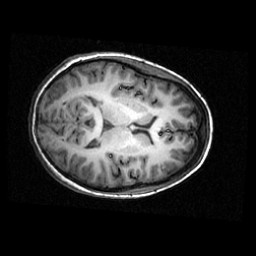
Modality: T1w
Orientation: axial
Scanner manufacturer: ge
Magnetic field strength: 3 T
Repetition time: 0.00904 s
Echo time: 0.00184 s